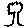
Label: tree